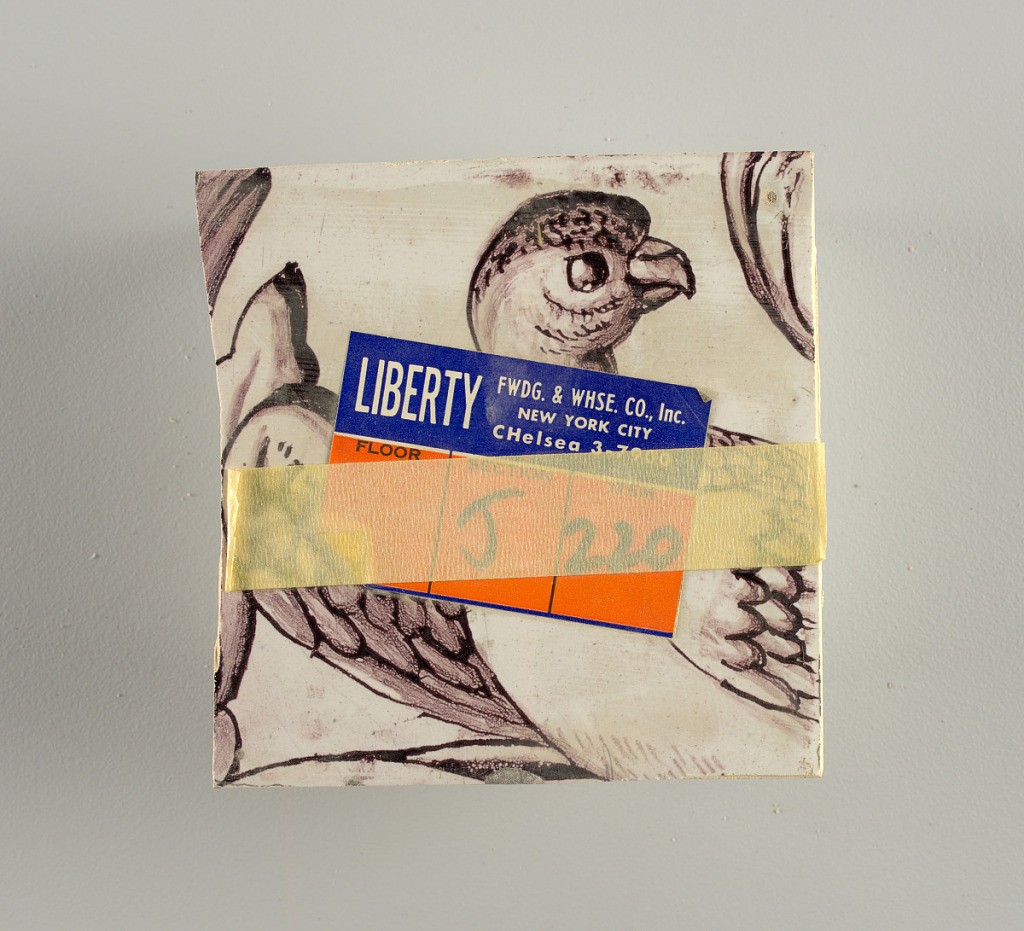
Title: Wall facing
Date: ca. 1725
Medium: tin-glazed earthenware, underglaze
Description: Two vertical rectangles, twenty-three tiles high.  A) Nine tiles wide at top; seven tiles wide at bottom.  B) Ten and one-half tiles wide.

Arabesque design of foliage.  A) with centered figure of Justice under a canopy.  B) with centered urn.